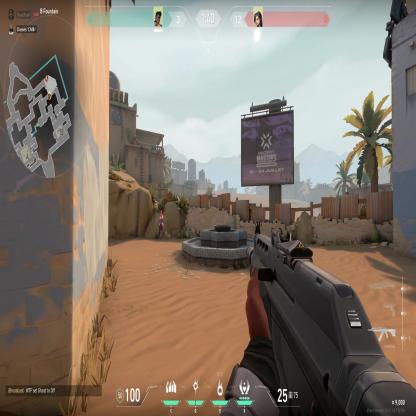
Label: enemy